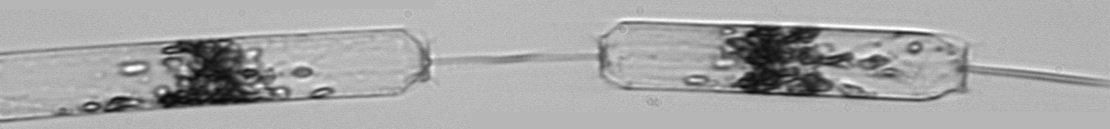
Label: Ditylum_brightwellii